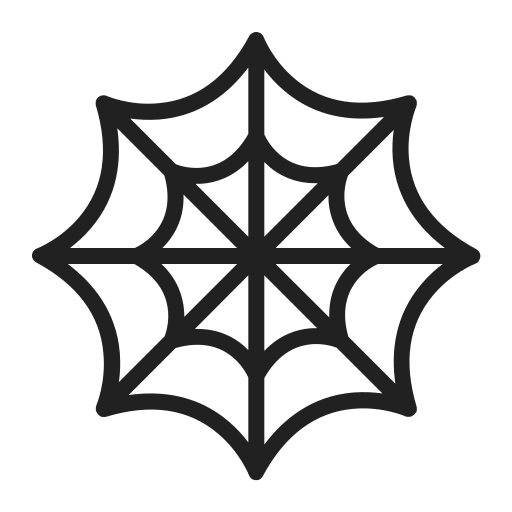
spider web high contrast